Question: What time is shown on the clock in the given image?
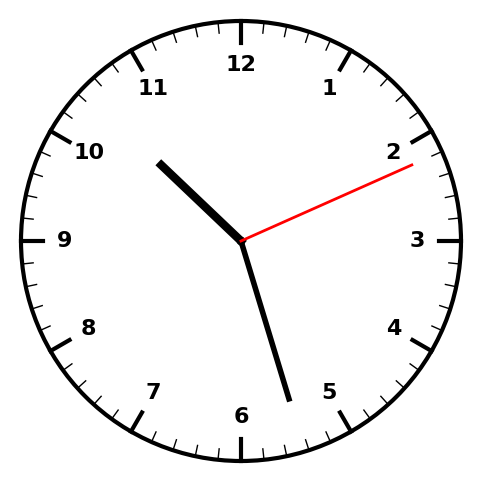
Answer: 10:27:11